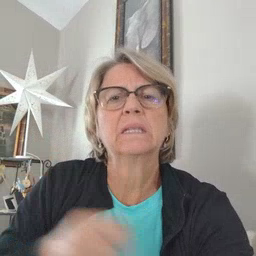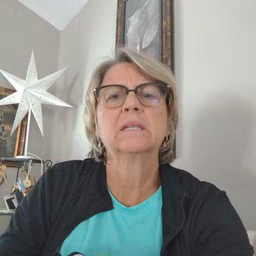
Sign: because